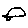
Label: car